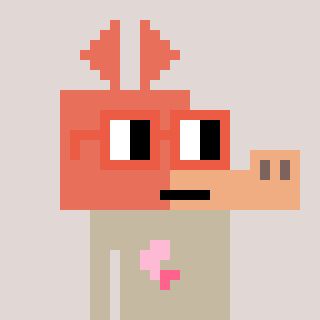
a pixel art character with square orange glasses, a aardvark-shaped head and a bege-colored body on a warm background